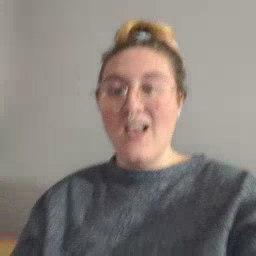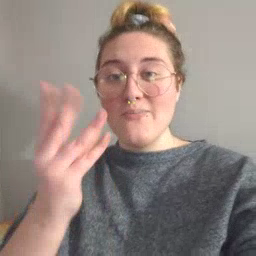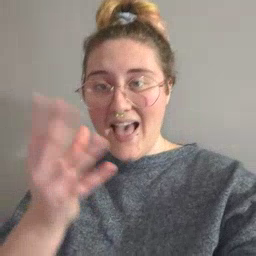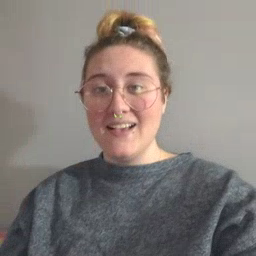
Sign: wet